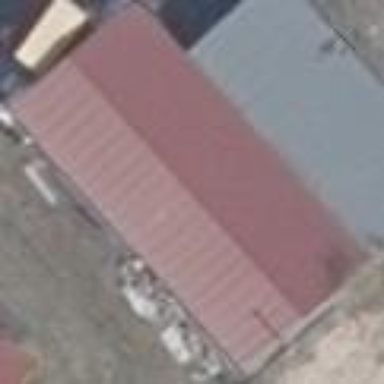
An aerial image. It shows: White building with gabled grey roof.